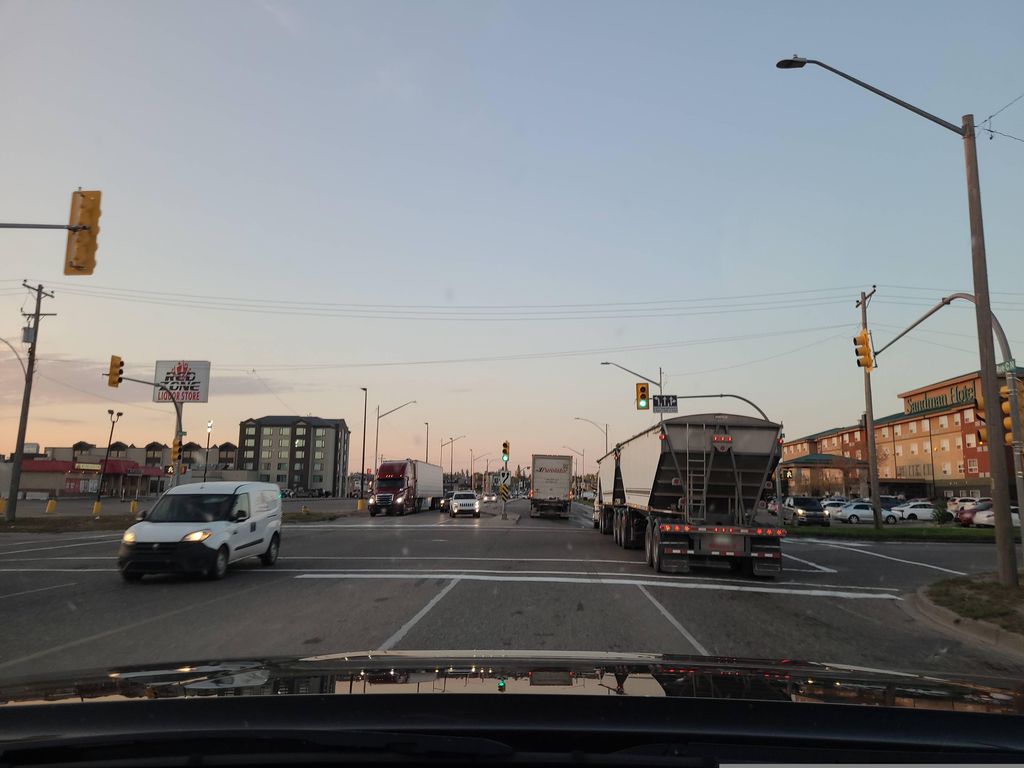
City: saskatoon